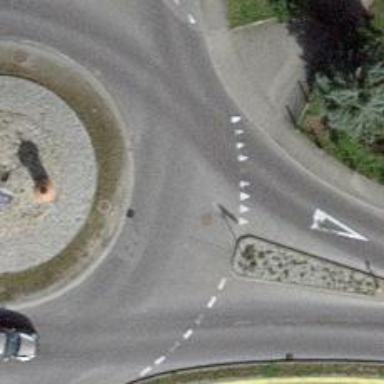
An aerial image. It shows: Tertiary road made of asphalt leading to roundabout junction.